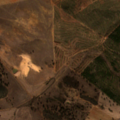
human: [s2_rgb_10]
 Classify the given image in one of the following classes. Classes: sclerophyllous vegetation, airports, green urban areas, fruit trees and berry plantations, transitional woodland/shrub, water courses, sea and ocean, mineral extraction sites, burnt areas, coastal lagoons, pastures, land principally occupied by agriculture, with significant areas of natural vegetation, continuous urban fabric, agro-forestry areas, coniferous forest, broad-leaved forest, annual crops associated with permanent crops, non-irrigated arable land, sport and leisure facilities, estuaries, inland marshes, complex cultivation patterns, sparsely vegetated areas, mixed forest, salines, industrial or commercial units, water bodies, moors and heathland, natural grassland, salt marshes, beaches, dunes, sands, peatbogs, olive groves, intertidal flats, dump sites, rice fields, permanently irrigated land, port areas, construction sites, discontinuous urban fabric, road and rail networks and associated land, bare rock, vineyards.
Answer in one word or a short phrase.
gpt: non-irrigated arable land, agro-forestry areas, coniferous forest